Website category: jobs
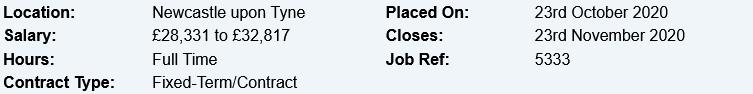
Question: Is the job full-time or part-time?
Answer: Full Time

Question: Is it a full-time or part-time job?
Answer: Full Time